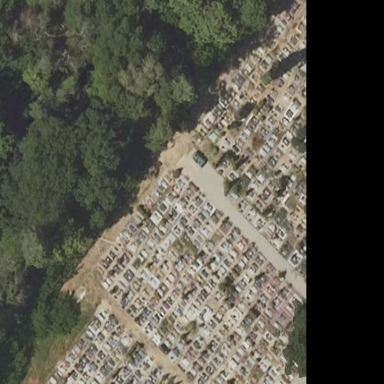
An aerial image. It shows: Sector within cemetery.